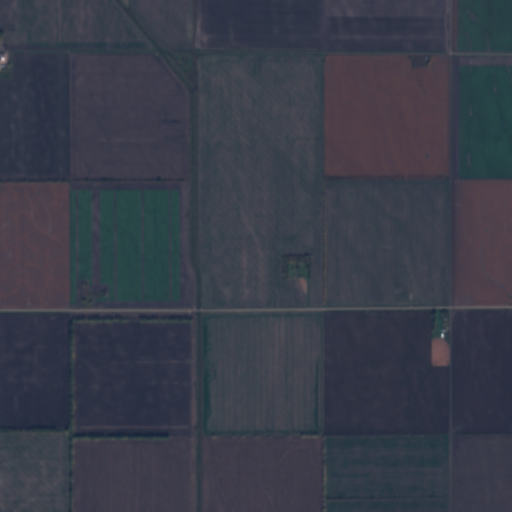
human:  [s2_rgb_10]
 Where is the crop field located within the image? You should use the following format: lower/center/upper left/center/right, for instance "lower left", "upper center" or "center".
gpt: There is no crop field in the image.